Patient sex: M
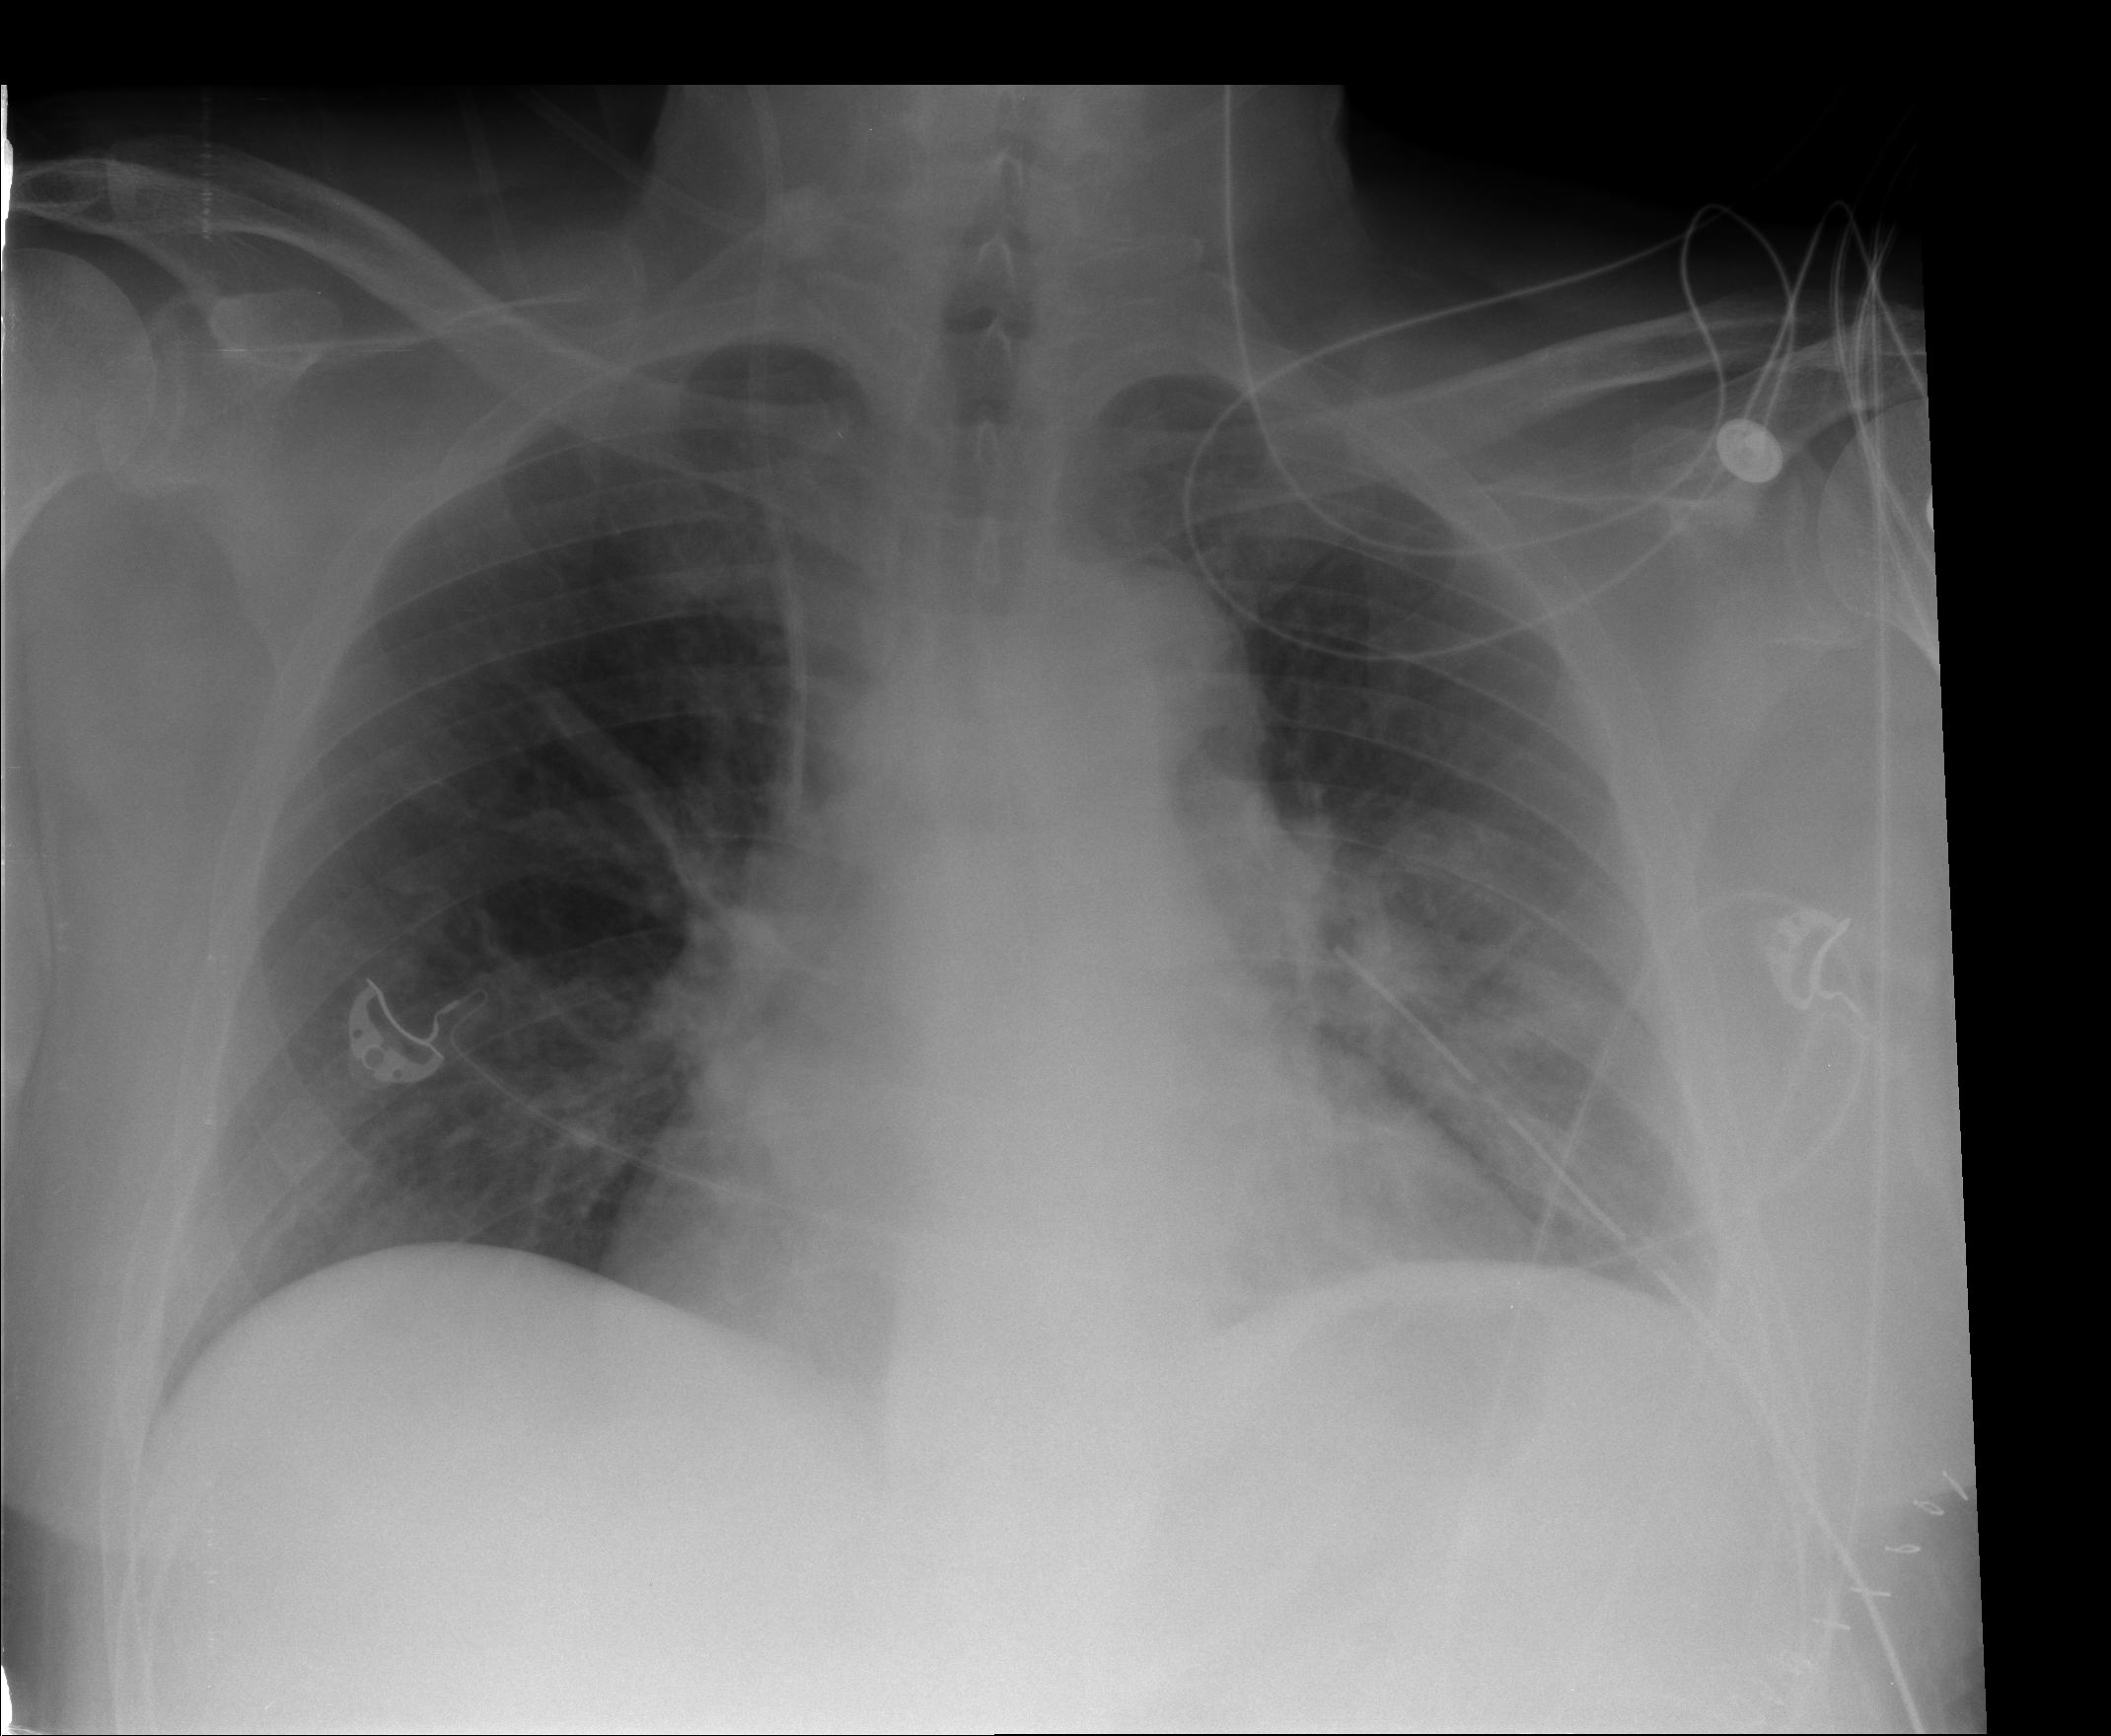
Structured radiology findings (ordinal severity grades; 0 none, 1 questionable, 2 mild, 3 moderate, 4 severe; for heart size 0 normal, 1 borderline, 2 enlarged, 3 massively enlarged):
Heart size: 2
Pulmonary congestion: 1
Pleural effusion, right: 0
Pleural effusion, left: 1
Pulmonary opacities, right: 0
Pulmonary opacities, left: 2
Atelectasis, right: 2
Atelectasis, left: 2